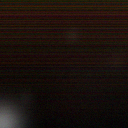
Screen state: off